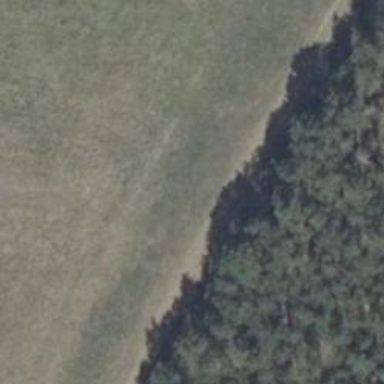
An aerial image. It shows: Grassy track with grade5 tracktype.